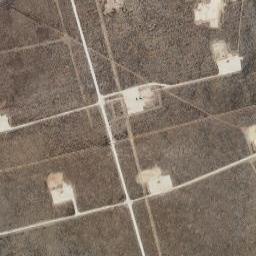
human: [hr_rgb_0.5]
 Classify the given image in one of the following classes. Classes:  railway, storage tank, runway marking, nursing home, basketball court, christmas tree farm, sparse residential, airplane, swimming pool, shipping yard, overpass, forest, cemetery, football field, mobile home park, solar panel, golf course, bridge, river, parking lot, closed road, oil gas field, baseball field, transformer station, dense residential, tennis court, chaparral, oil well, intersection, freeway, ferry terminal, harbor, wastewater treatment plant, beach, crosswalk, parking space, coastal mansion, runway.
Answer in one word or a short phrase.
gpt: oil gas field